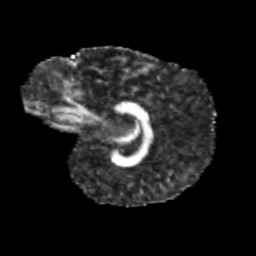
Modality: FA
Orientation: sagittal
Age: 11
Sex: male
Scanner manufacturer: siemens
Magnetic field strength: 3 T
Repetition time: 3.8 s
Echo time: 0.07 s